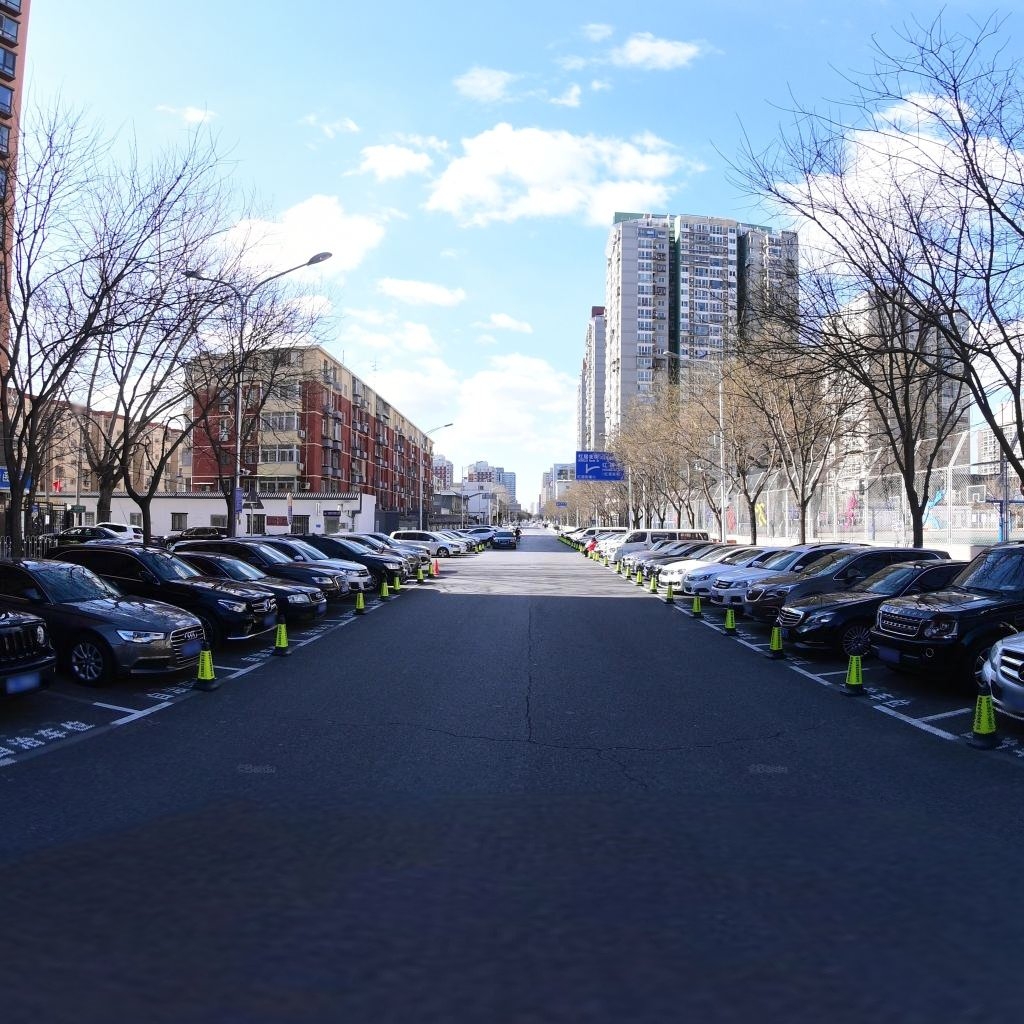
Region: Xicheng
Road damage annotations: longitudinal crack, transverse crack, longitudinal crack